Question: This code is just a silly example which I need to understand to solve a much bigger problem about another project I am working on: as you can see, in the for cycle, 23 buttons are supposed to be added to JPanel. As they cannot be shown all together I decided to add a JScrollPane but a strange thing happens: only 19 are shown and I do not understand why. The size matrix has 1 column for 23 rows so it is correct. Do you know why this happens? Thanks
'''
package proveGUI;
import javax.swing.JButton;
import javax.swing.JFrame;
import javax.swing.JPanel;
import javax.swing.JScrollPane;
import javax.swing.ScrollPaneConstants;
import layout.TableLayout;
public class Main {
public static void main(String argv[]) {
JFrame jframe = new JFrame("Protocollo UTL");
//jframe.setDefaultCloseOperation(JFrame.DO_NOTHING_ON_CLOSE);
jframe.setSize(1200, 450);
JPanel body = new JPanel();
double[][] size = {
{0.05},
{0.05,0.05,0.05,0.05,0.05,0.05,0.05,0.05,0.05,0.05,0.05,0.05,0.05,0.05,0.05,0.05,0.05,0.05,0.05,0.05,0.05,0.05,0.05}
};
body.setLayout(new TableLayout(size));
for(int i=0; i<22; i++) {
body.add(new JButton(String.valueOf(i)), "0,"+String.valueOf(i));
}
JScrollPane scrollPane = new JScrollPane(body,
ScrollPaneConstants.VERTICAL_SCROLLBAR_AS_NEEDED,
ScrollPaneConstants.HORIZONTAL_SCROLLBAR_AS_NEEDED);
jframe.add(scrollPane);
jframe.setVisible(true);
}
}
'''

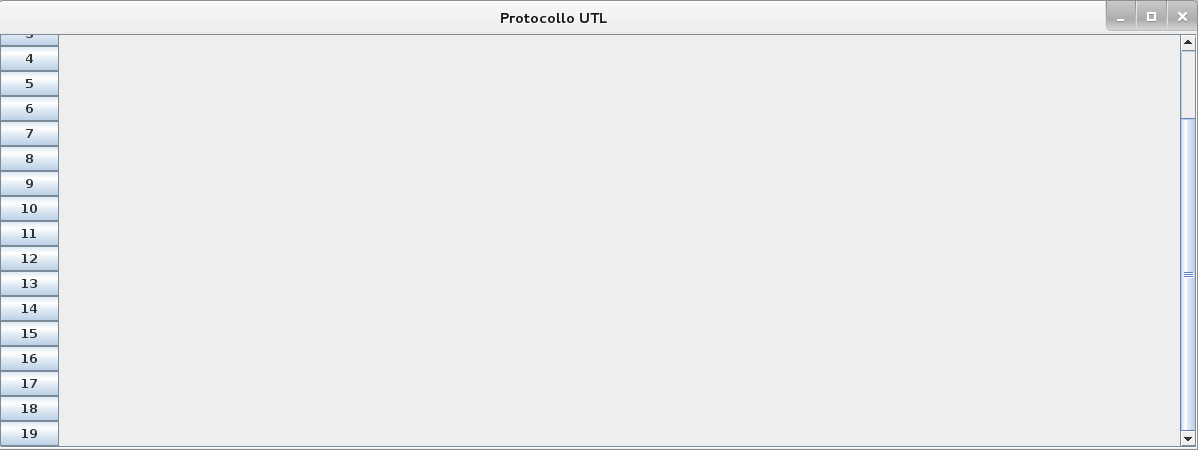
Answer: The problem stems from you using size values between 0.00 and 1.00. These are interpreted as relative sizes/percentages, in this case 5%. That's why it's showing 20 rows only (0 to 19 inclusive). Try using "50.0" instead and the problem goes away. Or use 'TableLayout.PREFERRED'.